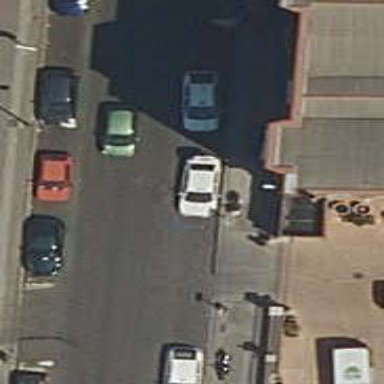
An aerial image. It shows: Taxi stand.